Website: macys
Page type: delivery-shipping
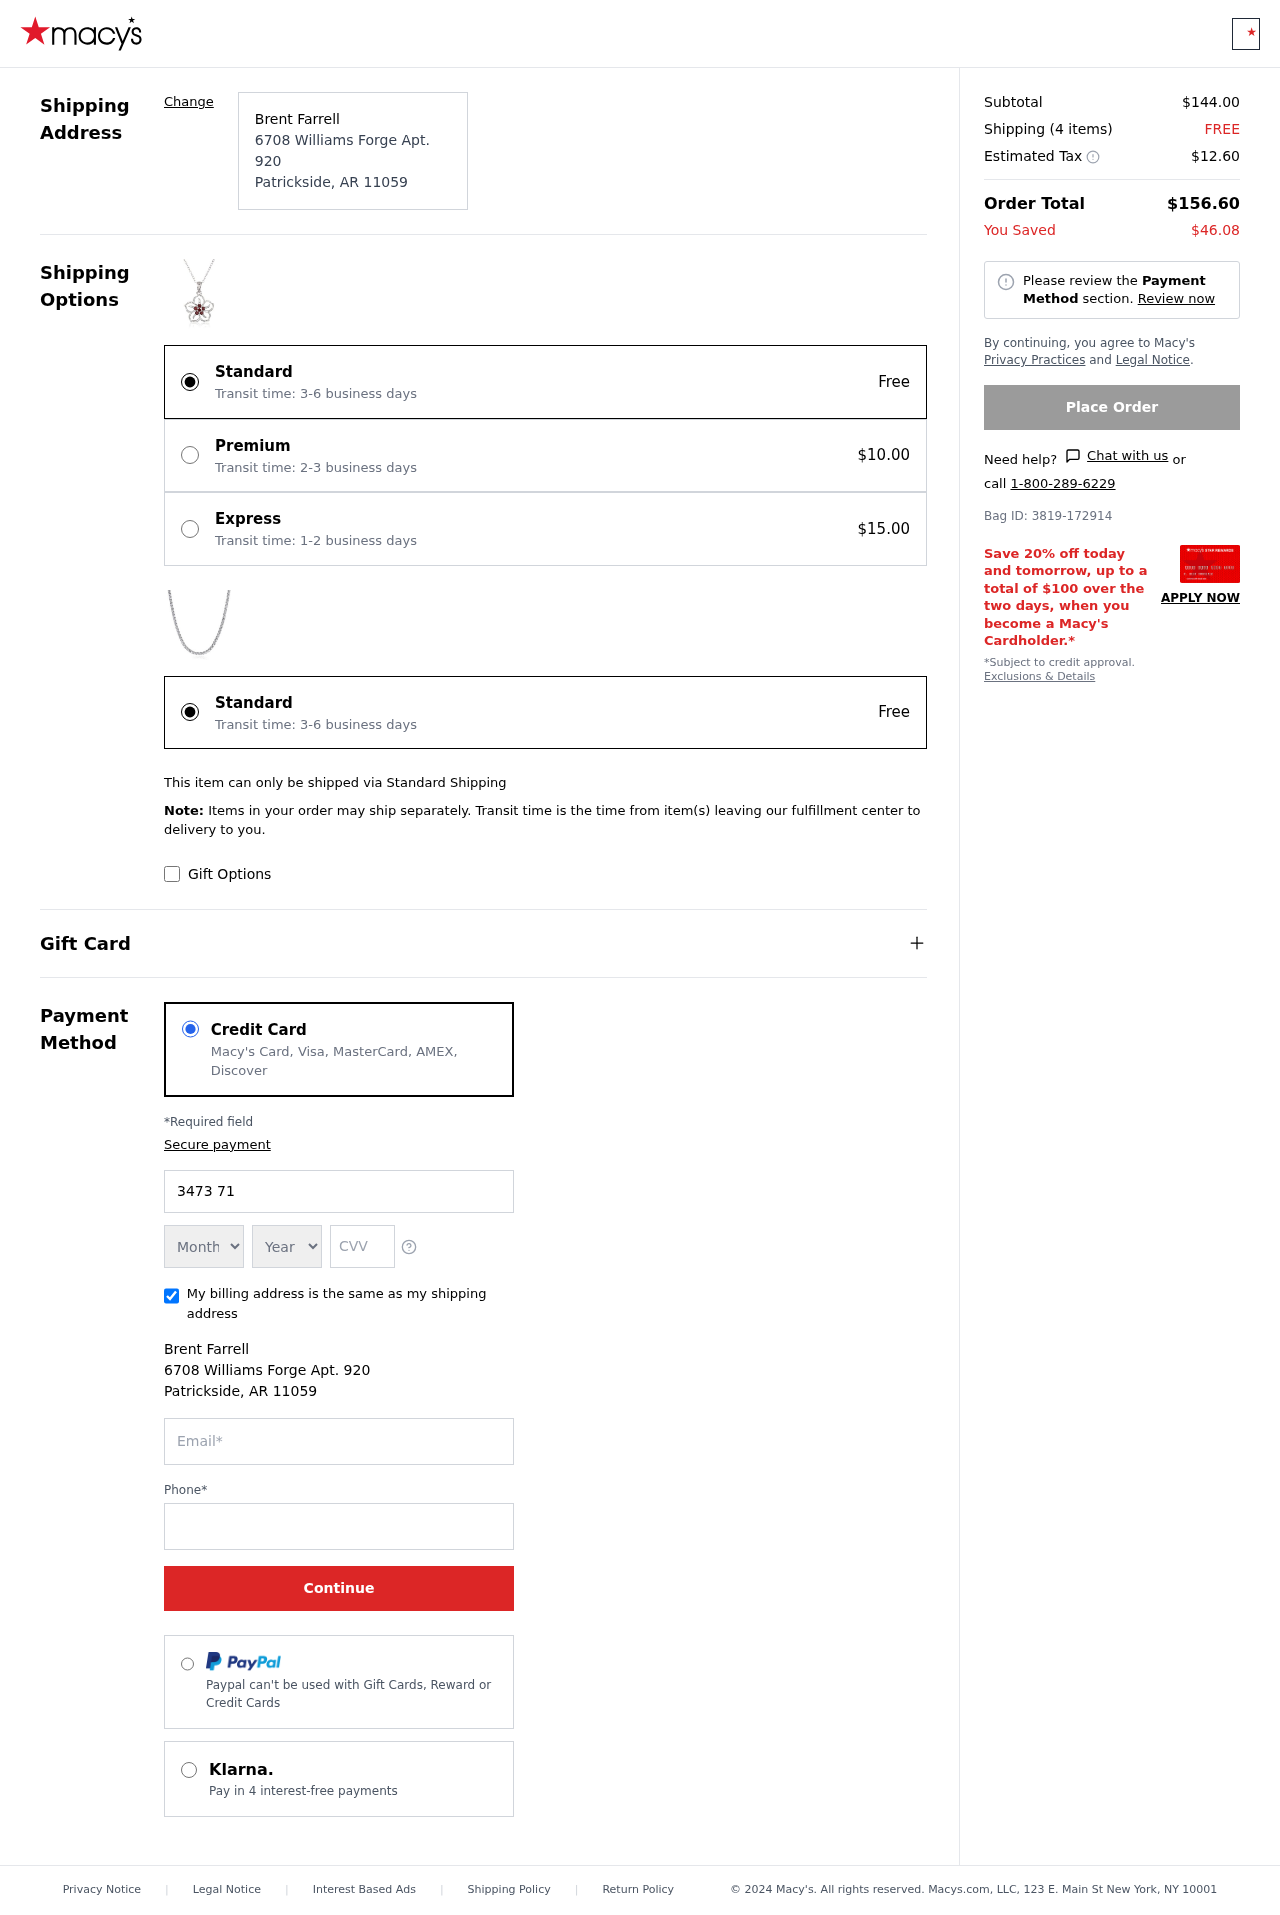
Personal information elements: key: PII_CARD_EXPIRY_MONTH
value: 03
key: PII_CARD_EXPIRY_YEAR
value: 27
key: PII_CITY
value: Patrickside
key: PII_CITY_STATE_ZIP
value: Patrickside, AR 11059
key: PII_FULLNAME
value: Brent Farrell
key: PII_POSTCODE
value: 11059
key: PII_STATE_ABBR
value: AR
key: PII_STREET
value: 6708 Williams Forge Apt. 920
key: PII_CARD_NUMBER
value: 3473 7125 5964 733
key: PII_CARD_CVV
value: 4472
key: PII_EMAIL
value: brent_farrell@hotmail.com
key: PII_PHONE
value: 7508132187
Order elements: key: ORDER_SUBTOTAL
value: $144.00
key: ORDER_NUM_ITEMS
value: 4
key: ORDER_SHIPPING_COST
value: FREE
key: ORDER_TAX
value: $12.60
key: ORDER_TOTAL
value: $156.60
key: ORDER_SAVINGS
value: $46.08
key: ORDER_BAG_ID
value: Bag ID: 3819-172914